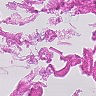
Metastatic tissue present: no